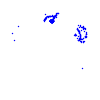
Particle: electron